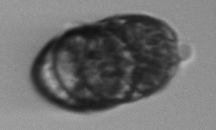
Label: Margalefidinium